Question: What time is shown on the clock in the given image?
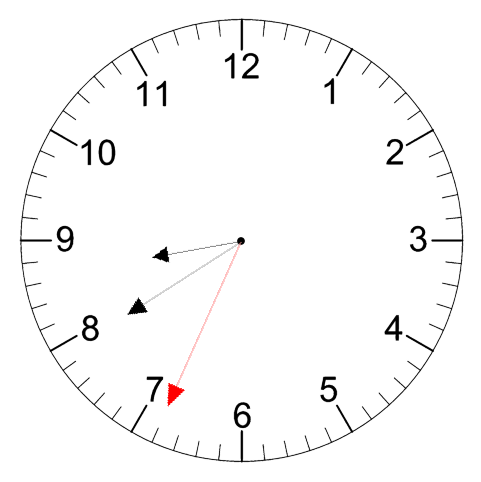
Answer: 08:39:34